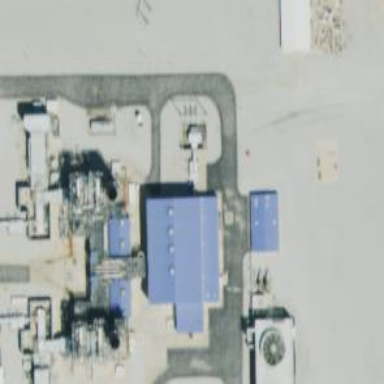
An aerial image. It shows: Gas-powered generator using steam turbine.